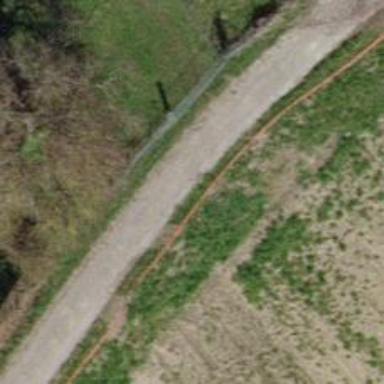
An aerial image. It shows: Compacted track road with grade3 tracktype.